Interaction volume radius: 5 \u00c5
Interaction volume height: 35 \u00c5
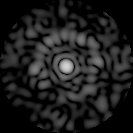
Disorder parameter: 0.7878